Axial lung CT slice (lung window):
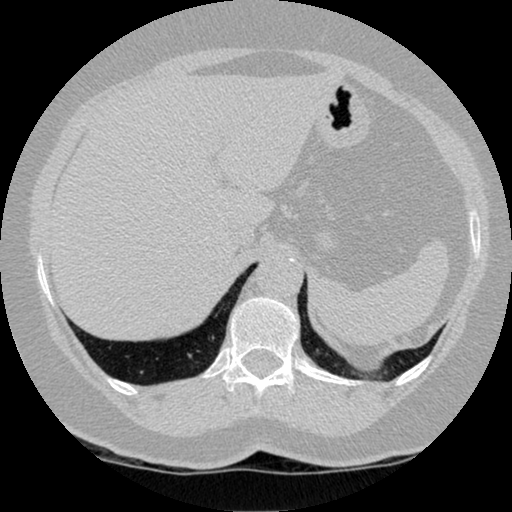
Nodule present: no